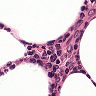
Metastatic tissue present: no